Field crop: tomato
Growth stage: 1
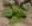
Species: solanum